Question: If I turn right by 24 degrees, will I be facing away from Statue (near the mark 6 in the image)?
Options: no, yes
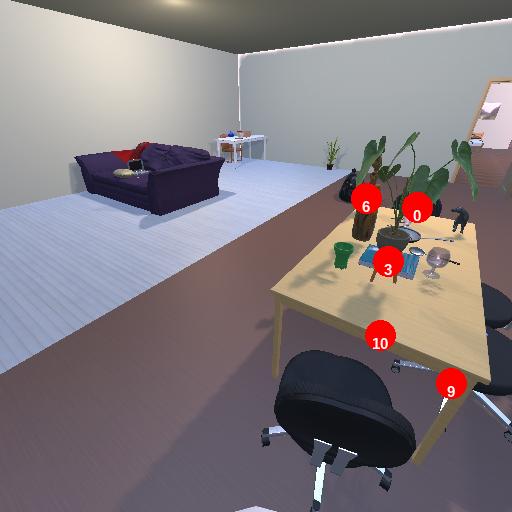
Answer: no